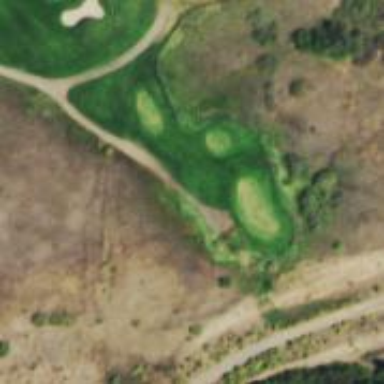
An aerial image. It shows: Path designated for golf carts.